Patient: sex F, age 56
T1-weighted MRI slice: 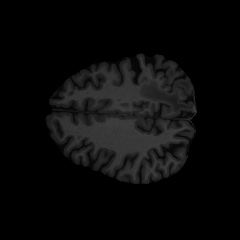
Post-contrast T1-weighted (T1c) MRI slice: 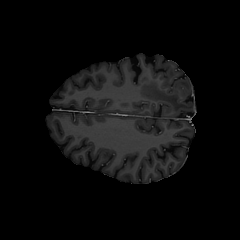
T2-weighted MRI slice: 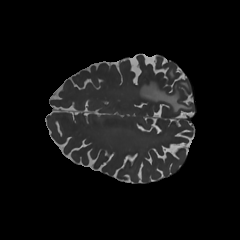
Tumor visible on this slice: yes
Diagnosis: Glioblastoma, IDH-wildtype
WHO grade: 4